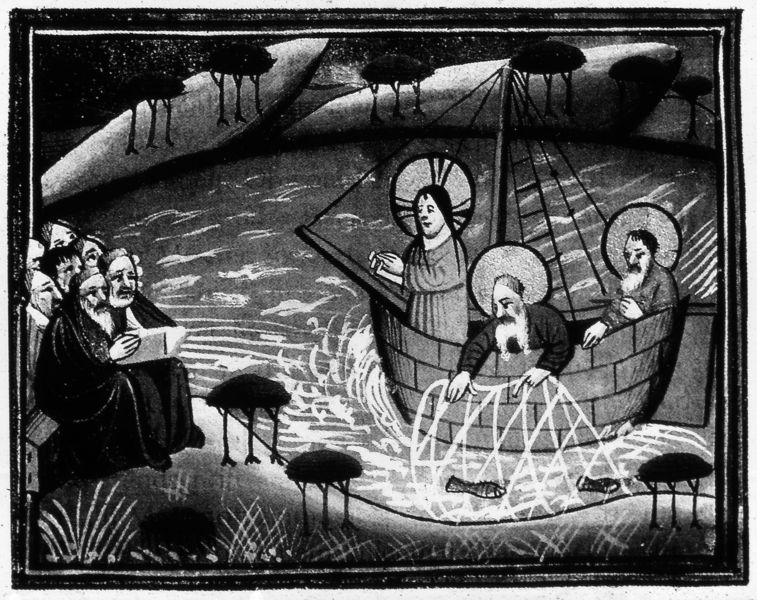
Titel: Utrechter Historienbibel
Institution: Brüssel, Bibliothèque Royale de Belgique
Schlagwörter: baum, berg, dunkel, felsen, hand, mann, wasser, weiß, bäume, fluss, menschen, see, sitzen, ufer, männer, schwarz, zeichnung, gras, weg, bart, bibel, gesicht, neues testament, rahmen, sitzend, boot, holzschnitt, schiff, wellen, man, fischer, mast, berge, bank, takelage, buch, rechteck, fischerboot, schwarzweiß, beten, fisch, heiligenschein, christus, jesus, mittelalter, geistliche, heilige, lesend, miniatur, petrus, netz, altarbild, fische, fischen, heiligenbild, fischfang, baume, kreuznimbus, gars, apostel, buchmalerei, fischernetz, nimben, fischzug, genezareth, glorien, nt, 1100, berk, der große fischzug, hehiligenschein, nmetze